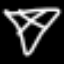
Label: diamond